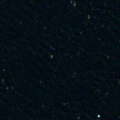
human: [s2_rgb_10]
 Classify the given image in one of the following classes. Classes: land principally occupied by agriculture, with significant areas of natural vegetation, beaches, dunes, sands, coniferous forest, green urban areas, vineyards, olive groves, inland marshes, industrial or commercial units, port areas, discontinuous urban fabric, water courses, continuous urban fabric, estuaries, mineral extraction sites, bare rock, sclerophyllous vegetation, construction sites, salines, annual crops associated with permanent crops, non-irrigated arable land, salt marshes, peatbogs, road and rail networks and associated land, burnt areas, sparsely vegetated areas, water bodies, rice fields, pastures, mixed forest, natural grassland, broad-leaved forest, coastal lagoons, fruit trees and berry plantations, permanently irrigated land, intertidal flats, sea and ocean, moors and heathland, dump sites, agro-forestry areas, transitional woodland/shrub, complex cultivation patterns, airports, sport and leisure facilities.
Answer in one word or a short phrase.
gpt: sea and ocean